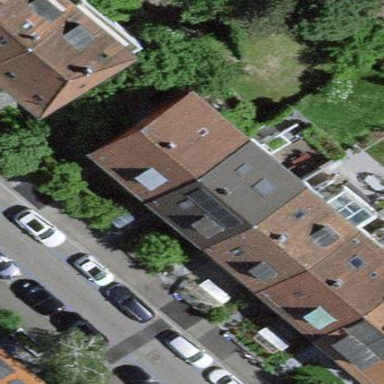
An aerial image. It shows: Terrace building.